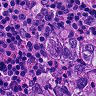
Metastatic tissue present: yes